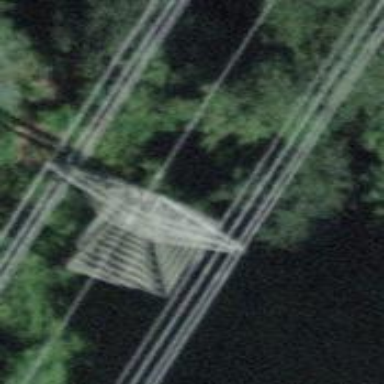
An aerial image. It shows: Lattice structure tower used for power distribution.